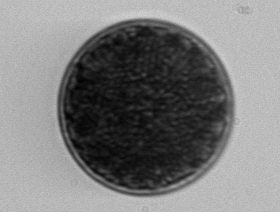
Label: Coscinodiscus